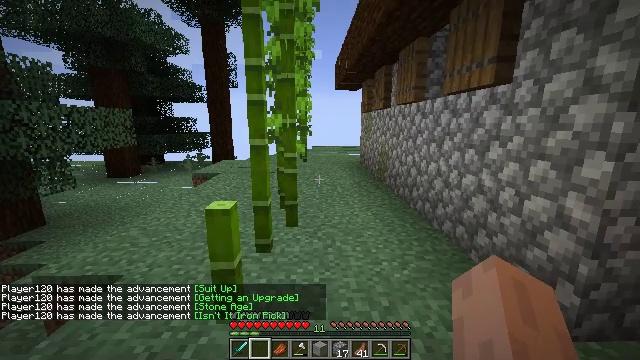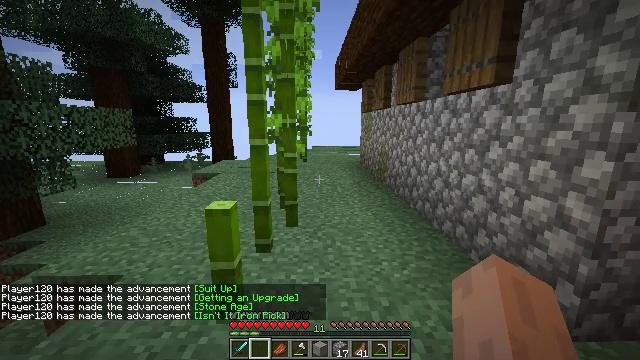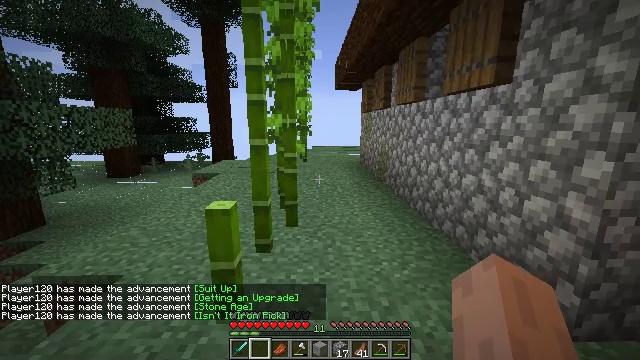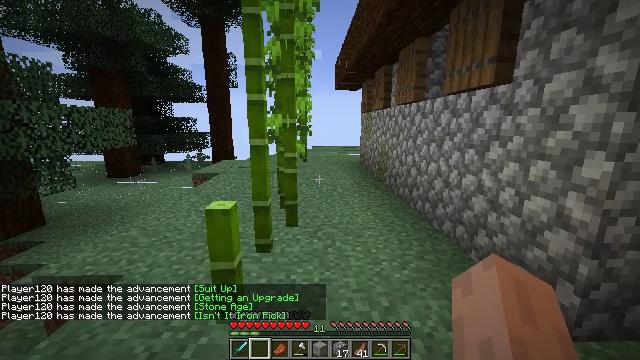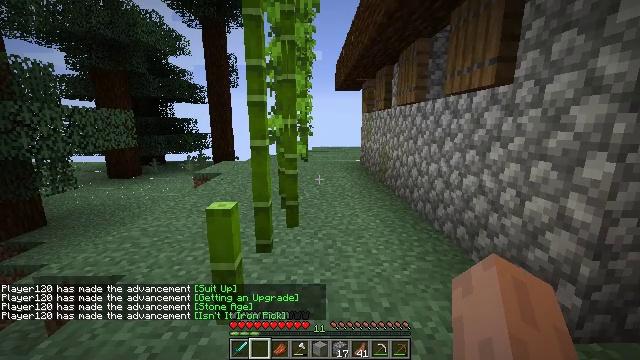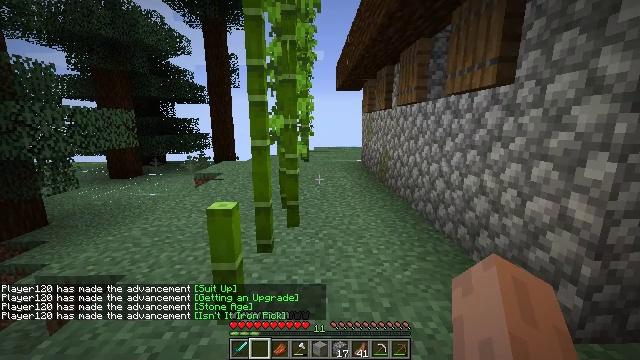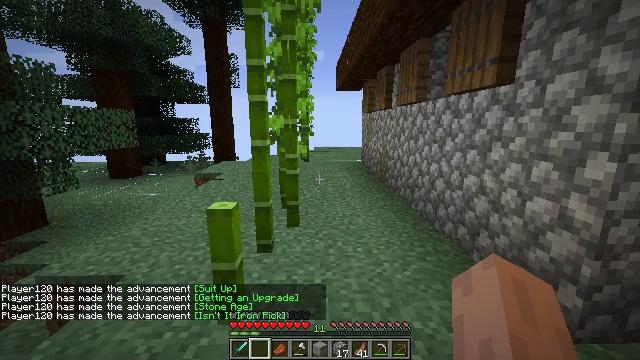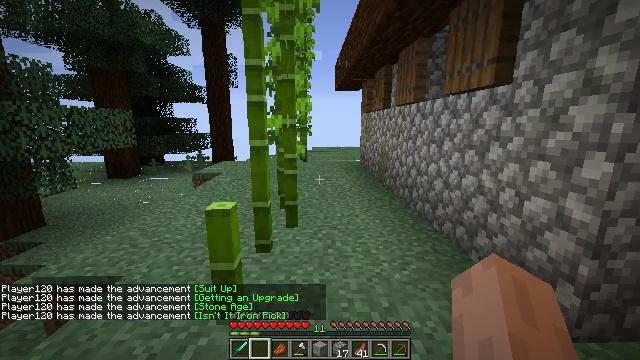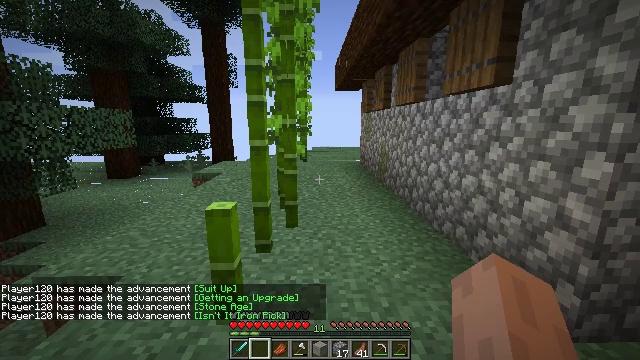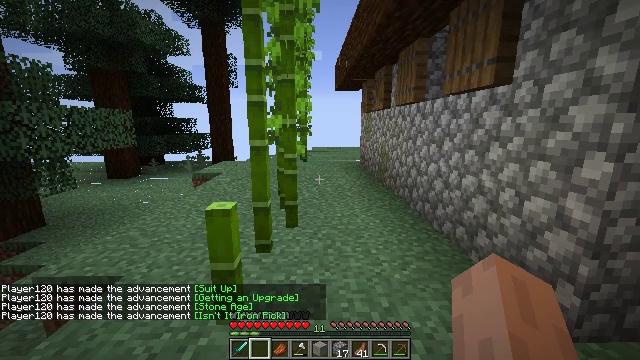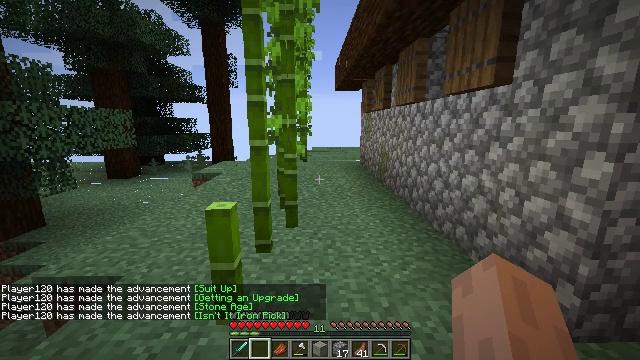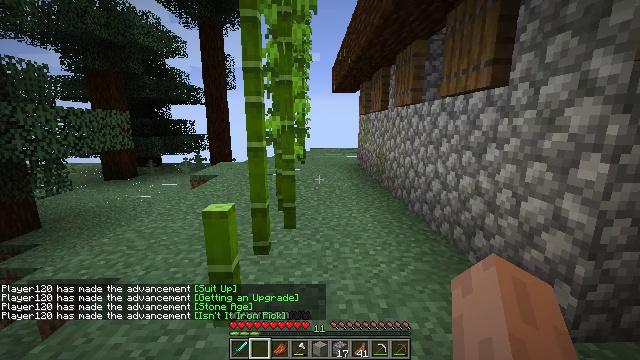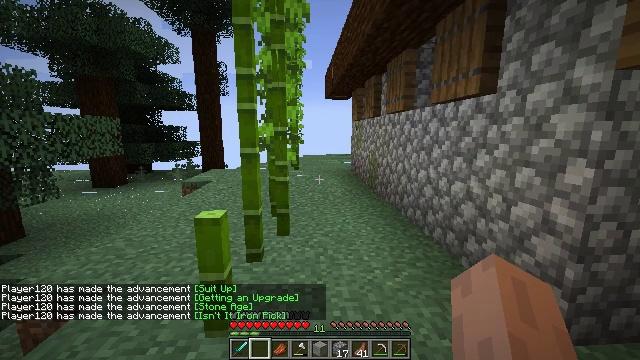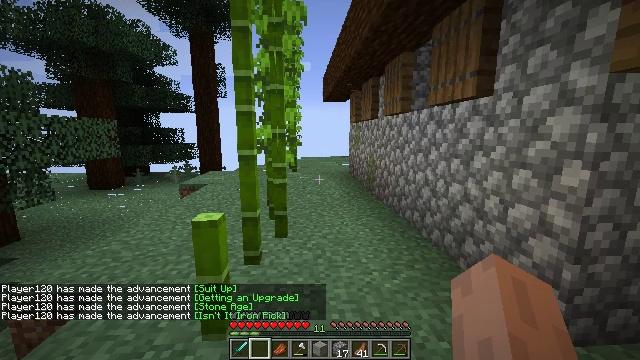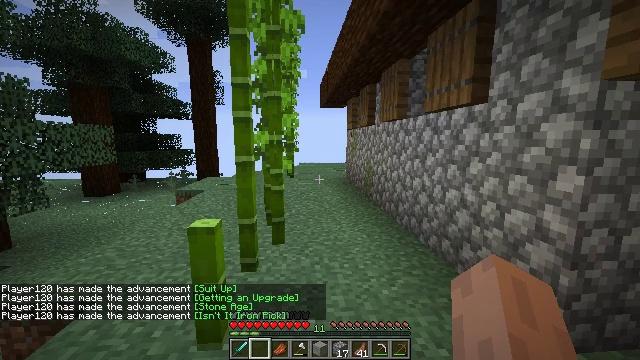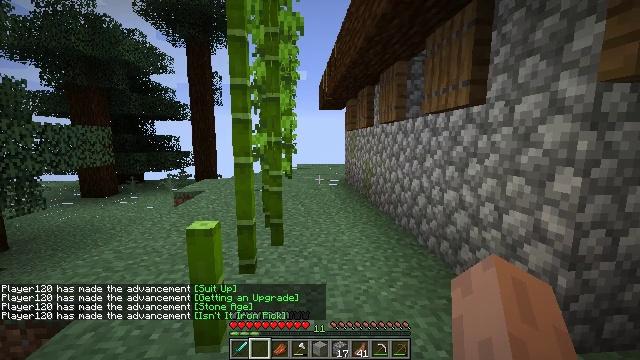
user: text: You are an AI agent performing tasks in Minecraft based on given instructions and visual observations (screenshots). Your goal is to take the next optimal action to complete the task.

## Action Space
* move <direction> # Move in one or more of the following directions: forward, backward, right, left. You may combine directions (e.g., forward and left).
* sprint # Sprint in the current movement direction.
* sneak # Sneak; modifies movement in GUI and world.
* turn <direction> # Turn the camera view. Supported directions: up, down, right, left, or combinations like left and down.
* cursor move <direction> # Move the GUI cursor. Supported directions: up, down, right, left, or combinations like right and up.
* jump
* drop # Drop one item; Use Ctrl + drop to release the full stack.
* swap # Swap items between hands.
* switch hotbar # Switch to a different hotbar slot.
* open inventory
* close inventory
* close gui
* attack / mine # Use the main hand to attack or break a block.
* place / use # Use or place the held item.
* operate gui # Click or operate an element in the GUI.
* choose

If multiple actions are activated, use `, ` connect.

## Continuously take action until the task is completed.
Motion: motion action
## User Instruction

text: Attack bamboo to gather it.
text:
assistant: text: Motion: no_op
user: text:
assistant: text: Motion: no_op
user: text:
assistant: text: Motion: no_op
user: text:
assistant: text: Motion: no_op
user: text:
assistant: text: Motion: no_op
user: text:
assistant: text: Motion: no_op
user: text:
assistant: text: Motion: no_op
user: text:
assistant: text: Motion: no_op
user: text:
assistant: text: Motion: no_op
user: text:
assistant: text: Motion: no_op
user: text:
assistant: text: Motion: no_op
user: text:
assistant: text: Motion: turn right and up
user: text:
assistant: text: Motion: no_op
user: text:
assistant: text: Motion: turn up
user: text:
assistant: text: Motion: no_op
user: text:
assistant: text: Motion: no_op
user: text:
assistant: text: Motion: no_op
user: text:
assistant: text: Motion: no_op
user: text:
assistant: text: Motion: no_op
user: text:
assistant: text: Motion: no_op
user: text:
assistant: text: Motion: no_op
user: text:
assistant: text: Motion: no_op
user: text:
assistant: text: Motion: turn right
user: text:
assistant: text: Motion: no_op
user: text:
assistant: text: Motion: no_op
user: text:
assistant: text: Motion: move forward
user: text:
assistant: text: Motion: move forward, turn right
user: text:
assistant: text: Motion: move forward
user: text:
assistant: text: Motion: move forward
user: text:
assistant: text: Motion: move forward